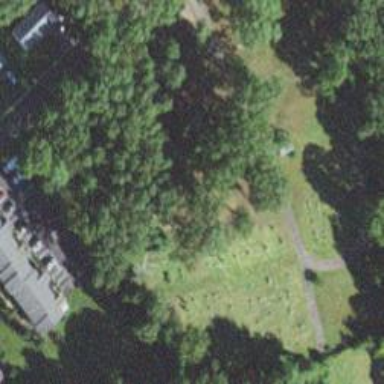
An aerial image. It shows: Cemetery.